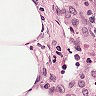
Metastatic tissue present: no